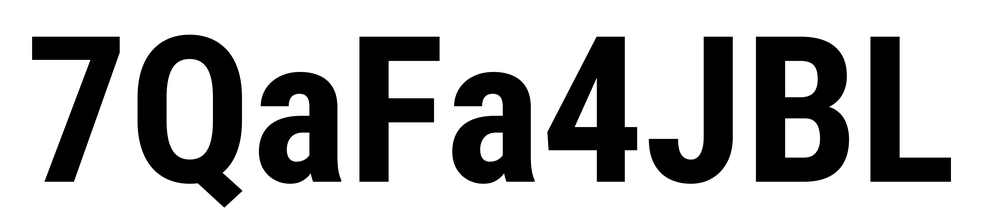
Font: Roboto_Condensed_Bold